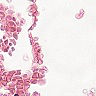
Metastatic tissue present: no